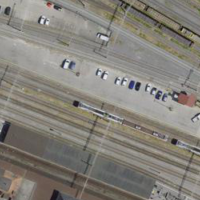
EUNIS habitat code: 57
Species observed at this site:
Grus grus
Aesculus hippocastanum